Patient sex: F
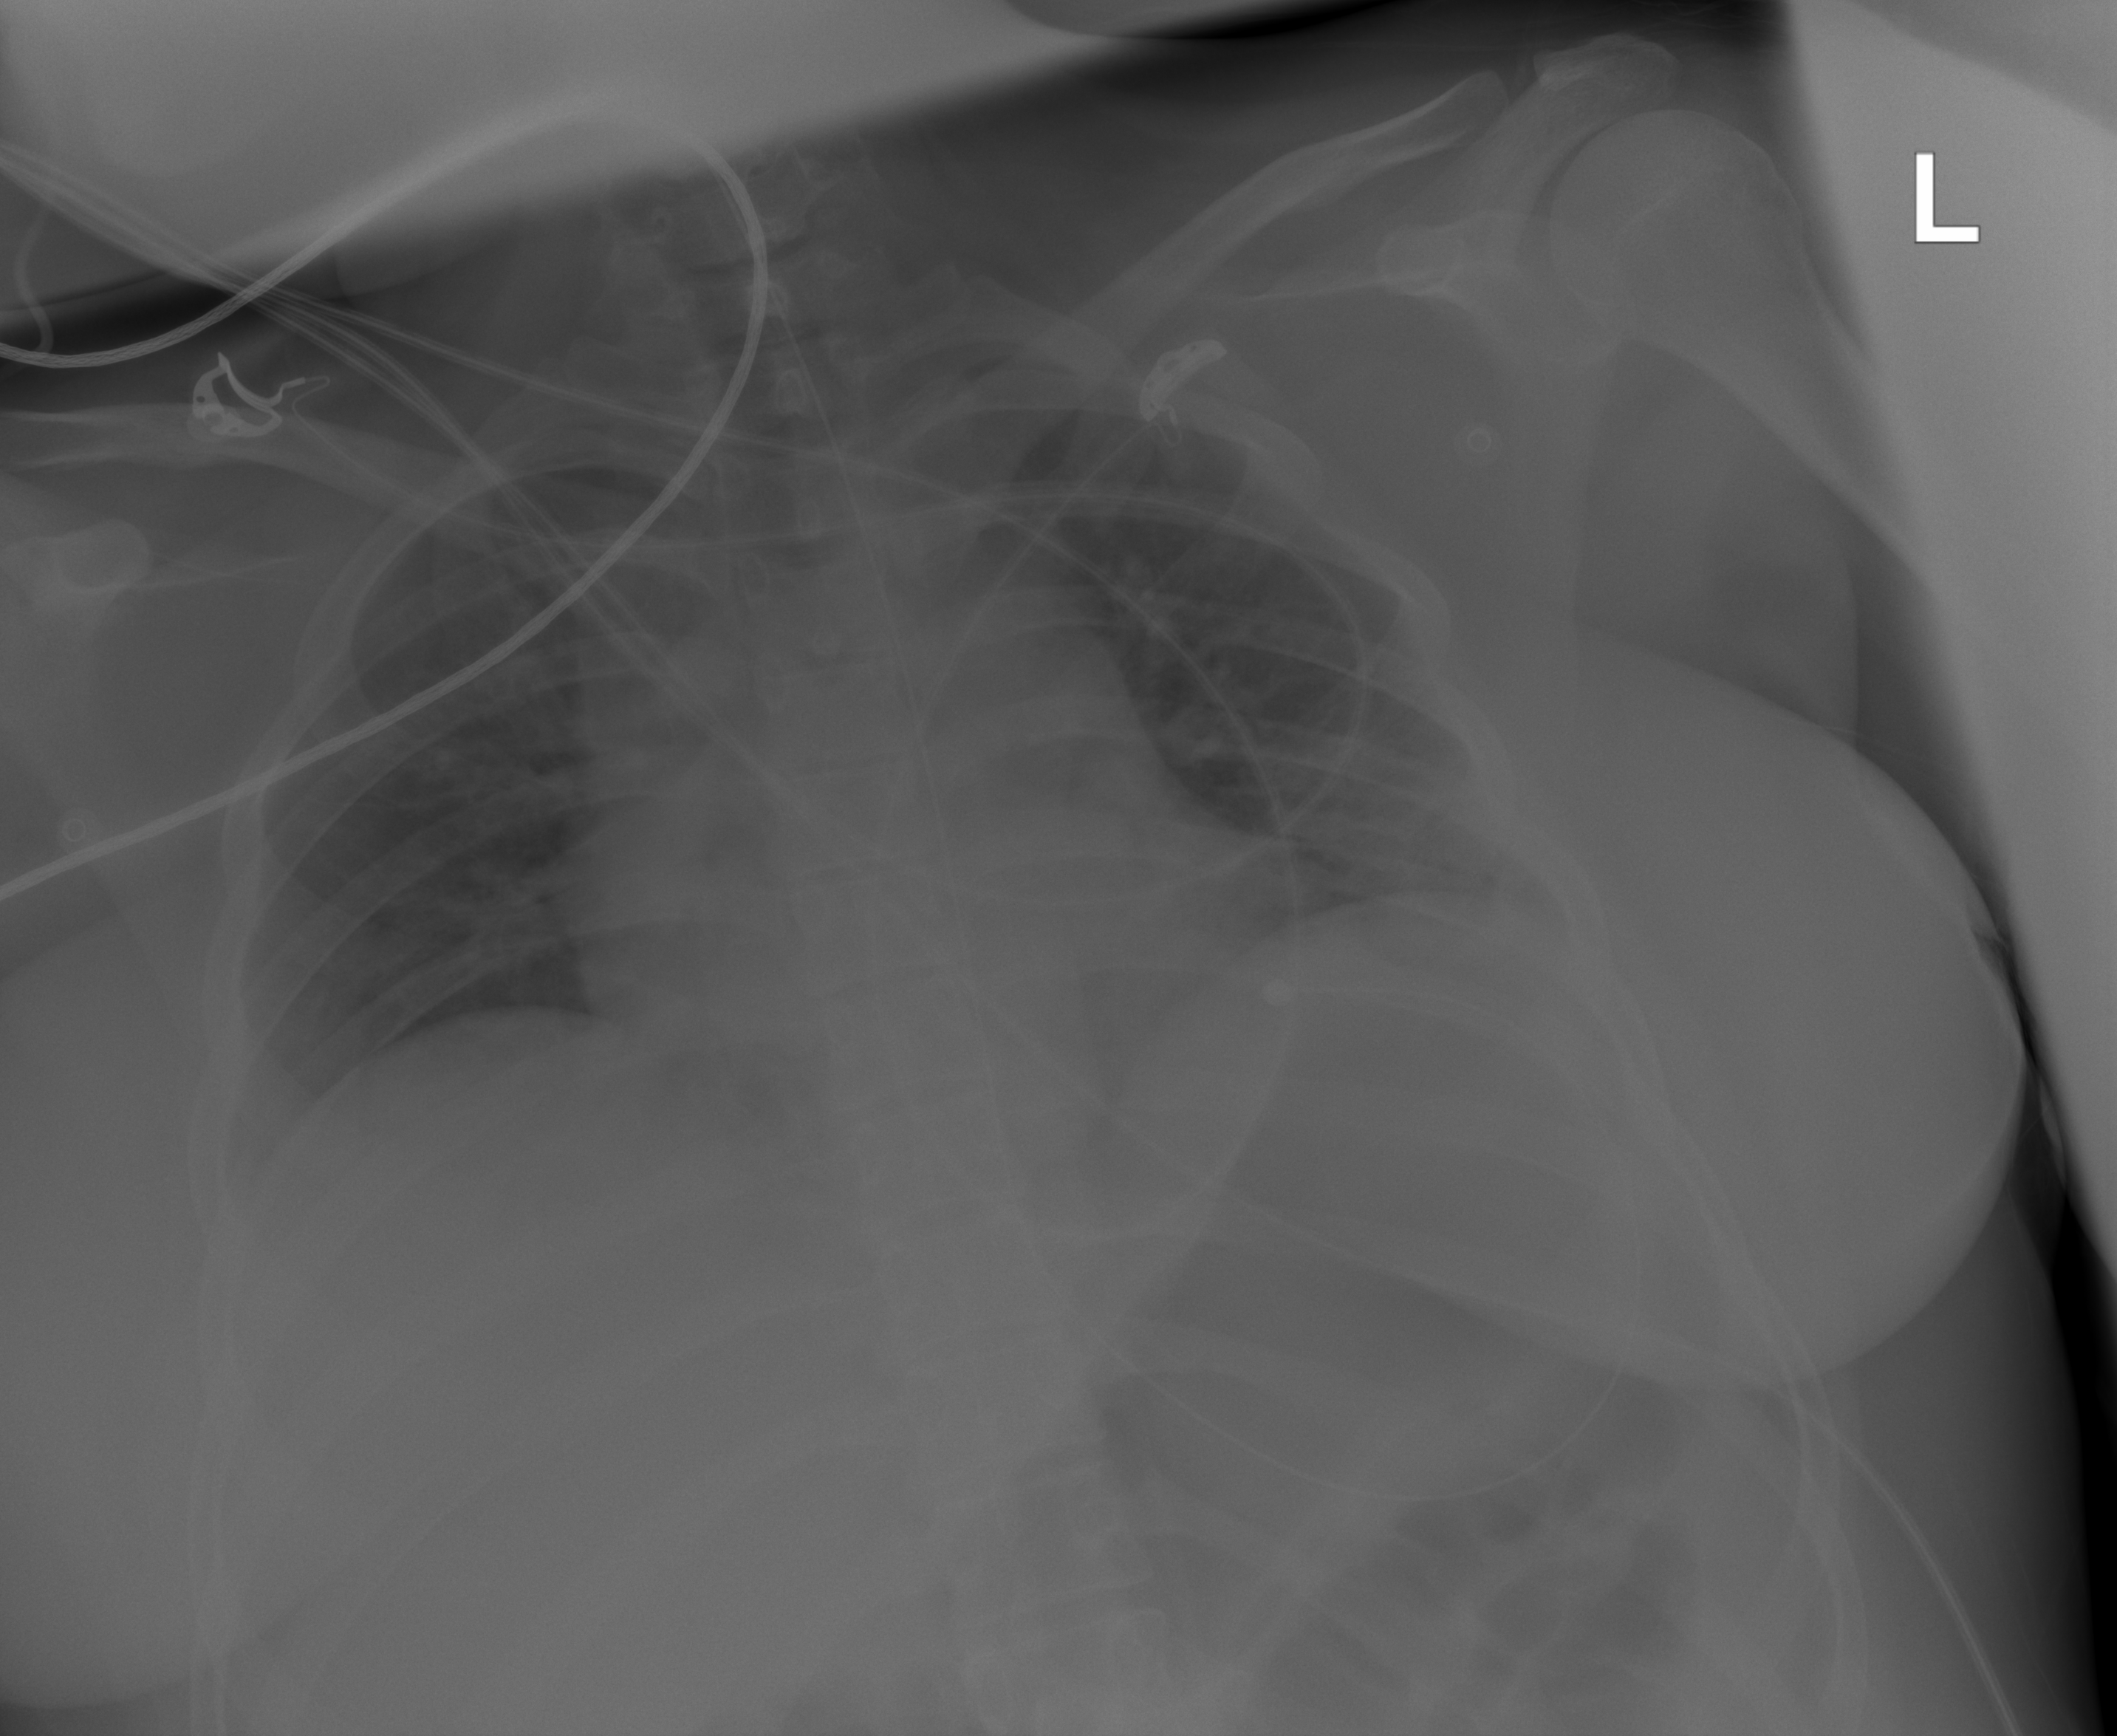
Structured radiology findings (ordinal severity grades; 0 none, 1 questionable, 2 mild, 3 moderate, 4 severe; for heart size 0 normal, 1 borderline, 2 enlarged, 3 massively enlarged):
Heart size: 1
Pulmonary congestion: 1
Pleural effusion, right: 0
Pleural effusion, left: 0
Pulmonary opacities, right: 2
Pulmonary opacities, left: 2
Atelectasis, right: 2
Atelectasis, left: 2